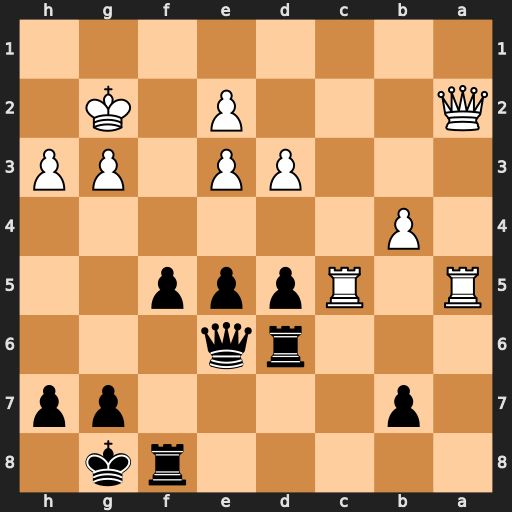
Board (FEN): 5rk1/1p4pp/3rq3/R1Rppp2/1P6/3PP1PP/Q3P1K1/8
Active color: b
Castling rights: -
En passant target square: -
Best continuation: b6 Rxd5 bxa5